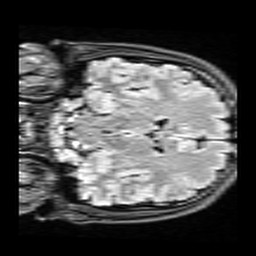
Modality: FLAIR
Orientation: coronal
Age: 26
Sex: female
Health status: healthy
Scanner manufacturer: siemens
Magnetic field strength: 3 T
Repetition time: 9 s
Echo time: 0.088 s